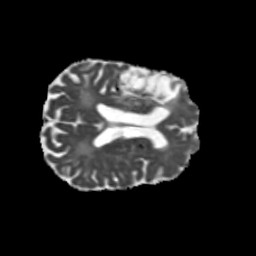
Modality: MD
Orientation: axial
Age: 75
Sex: male
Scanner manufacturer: siemens
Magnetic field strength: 3 T
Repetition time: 5.25 s
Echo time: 0.08 s